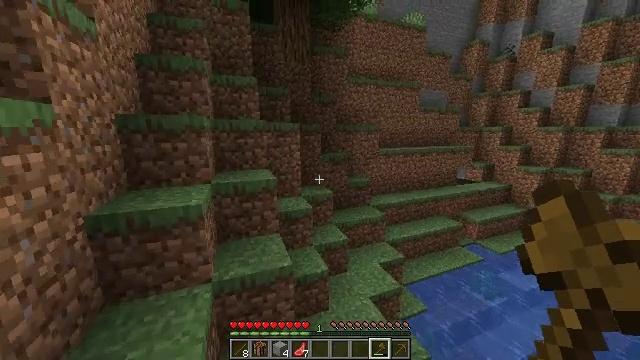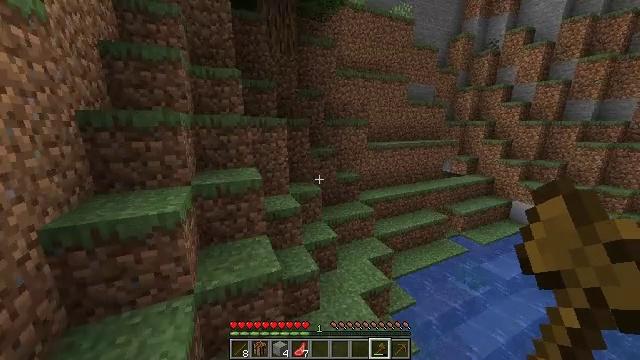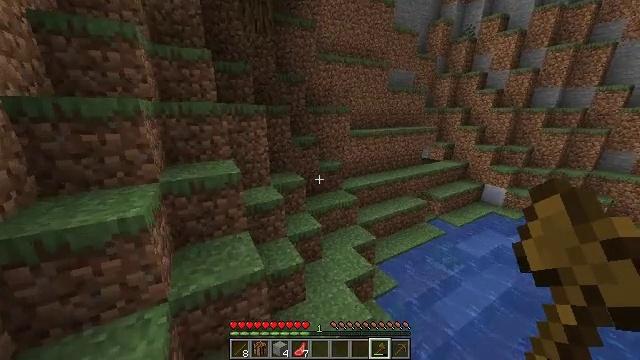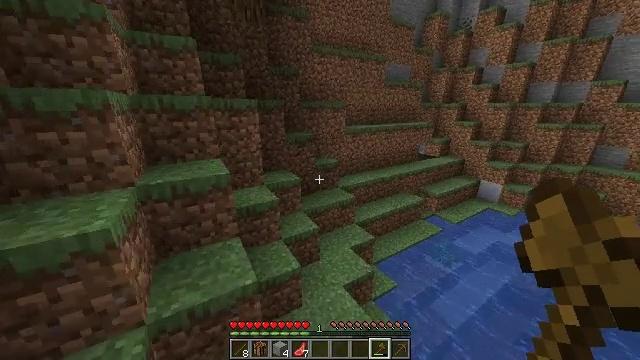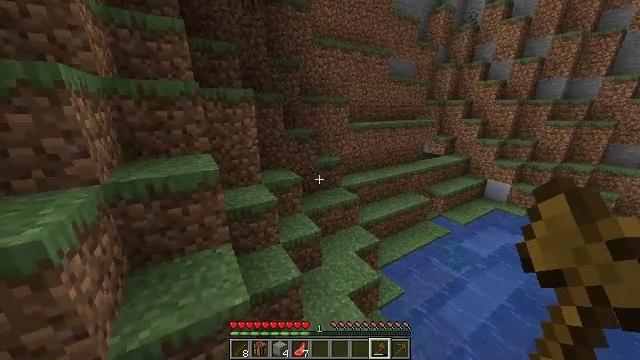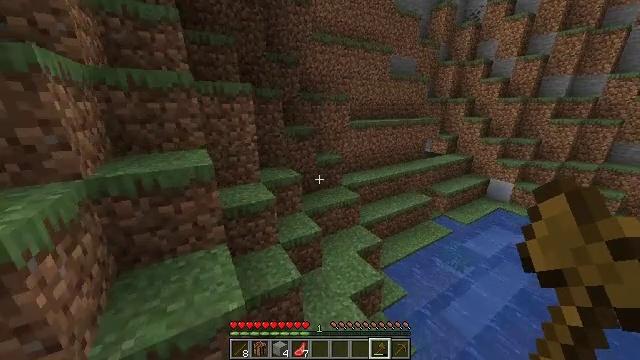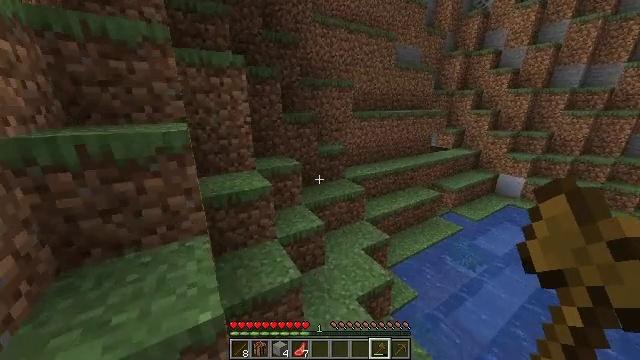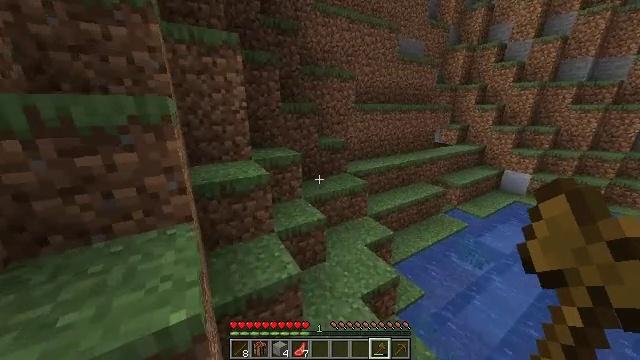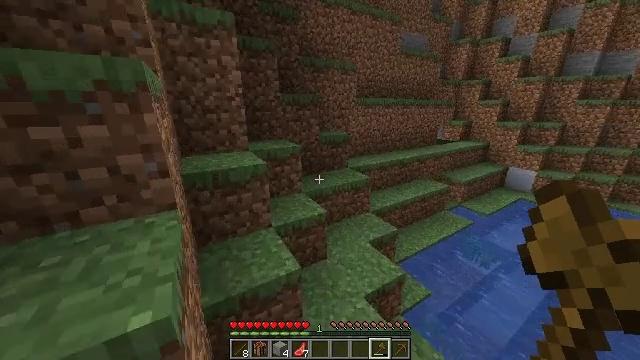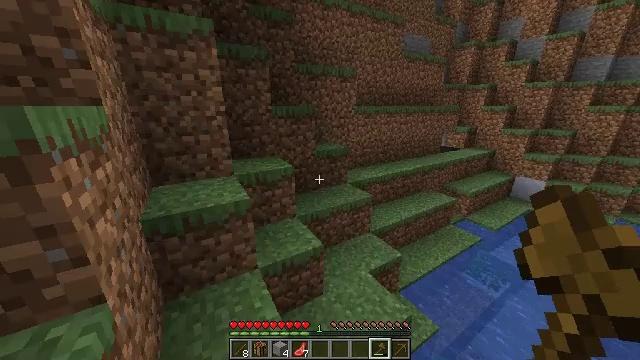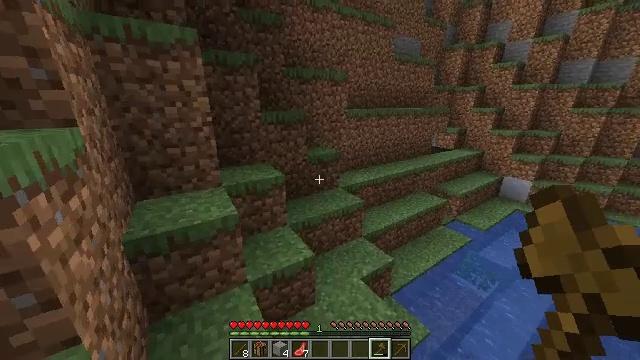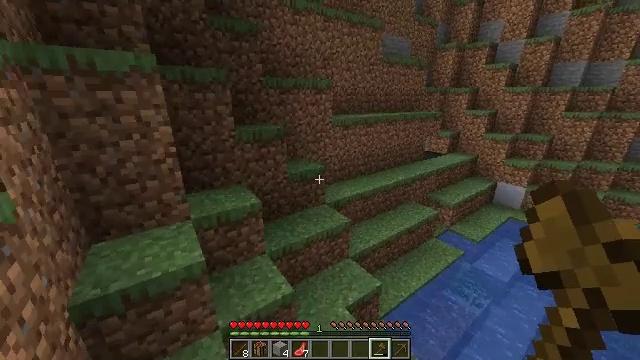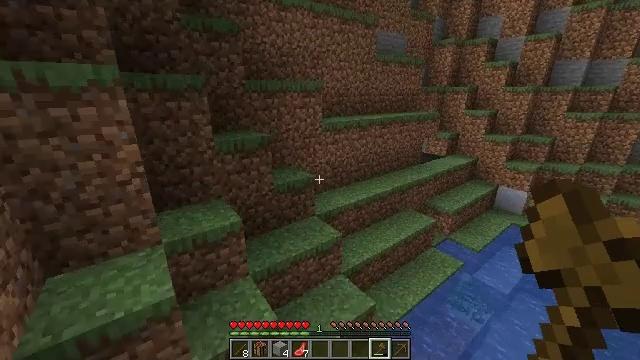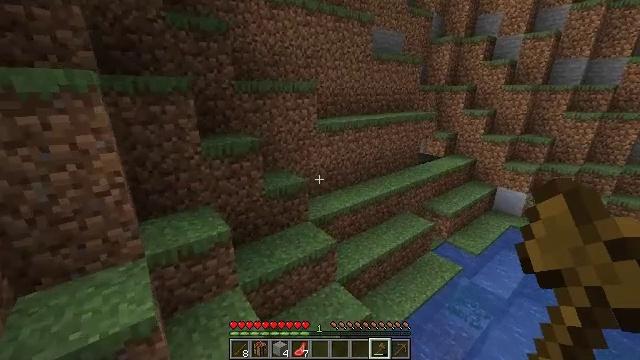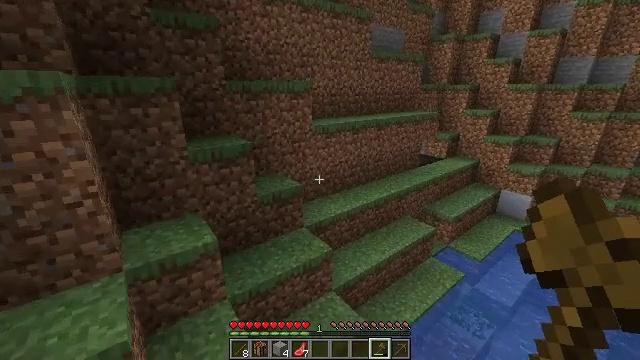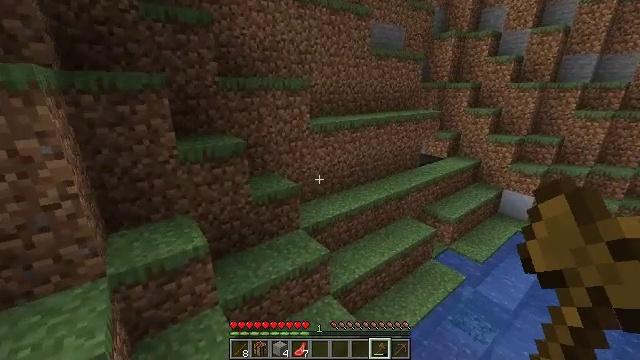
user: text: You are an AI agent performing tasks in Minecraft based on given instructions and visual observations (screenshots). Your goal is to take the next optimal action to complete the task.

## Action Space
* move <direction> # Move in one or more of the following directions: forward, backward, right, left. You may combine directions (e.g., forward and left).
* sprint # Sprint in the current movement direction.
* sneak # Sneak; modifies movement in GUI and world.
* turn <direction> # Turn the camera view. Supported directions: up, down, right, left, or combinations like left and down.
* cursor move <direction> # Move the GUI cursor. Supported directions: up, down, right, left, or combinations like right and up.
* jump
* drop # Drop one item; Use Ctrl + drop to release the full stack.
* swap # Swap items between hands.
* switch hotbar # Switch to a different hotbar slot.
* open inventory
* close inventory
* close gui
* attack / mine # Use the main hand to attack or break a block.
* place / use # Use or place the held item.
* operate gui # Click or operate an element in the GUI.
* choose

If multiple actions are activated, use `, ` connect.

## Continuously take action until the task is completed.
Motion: motion action
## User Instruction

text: Harvest grass block to clear the area.
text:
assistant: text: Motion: move forward, turn right and down, jump
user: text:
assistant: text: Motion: move forward, turn right and down, jump
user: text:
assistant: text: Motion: move forward, turn right and down
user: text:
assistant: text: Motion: move forward
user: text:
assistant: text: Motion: move forward
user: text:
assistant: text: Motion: move forward
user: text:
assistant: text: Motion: move forward
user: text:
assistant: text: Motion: move forward
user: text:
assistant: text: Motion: move forward, jump
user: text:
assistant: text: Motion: move forward, turn right, jump
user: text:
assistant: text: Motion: move forward, turn right, jump
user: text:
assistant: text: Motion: move forward, turn right, jump
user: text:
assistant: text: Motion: move forward
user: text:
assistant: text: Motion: move forward
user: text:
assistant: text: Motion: move forward
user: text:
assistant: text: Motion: move forward
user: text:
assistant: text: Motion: move forward, turn right
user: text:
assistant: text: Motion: move forward, turn right
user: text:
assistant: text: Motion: move forward, turn right
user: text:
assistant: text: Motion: move forward, turn right
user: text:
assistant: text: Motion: move forward, turn right
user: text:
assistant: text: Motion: move forward, turn right
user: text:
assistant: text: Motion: move forward, turn right
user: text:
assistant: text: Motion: move forward
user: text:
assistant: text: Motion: move forward
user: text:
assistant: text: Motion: move forward
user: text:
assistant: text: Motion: move forward
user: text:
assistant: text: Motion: move forward
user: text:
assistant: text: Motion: move forward
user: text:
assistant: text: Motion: move forward